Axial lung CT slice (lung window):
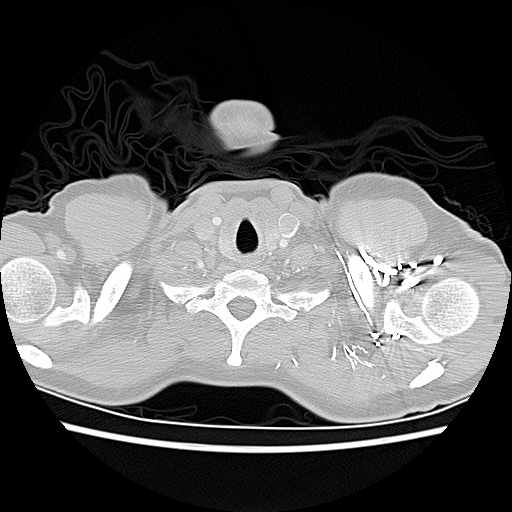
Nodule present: no